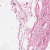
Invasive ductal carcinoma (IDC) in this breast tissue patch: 0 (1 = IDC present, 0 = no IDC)